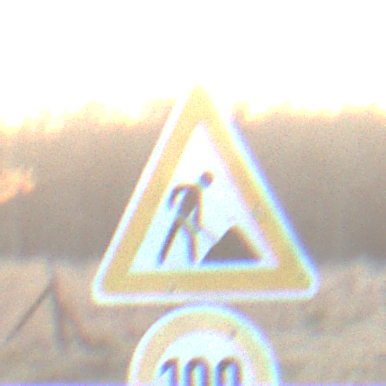
Verkehrszeichen: Arbeitsstelle
Zusatzzeichen unten: Geschwindigkeit100
Umgebung: Outdoor, Nature
Tageszeit: SunriseSunset
Wetter: Clear
Licht: Natural
Jahreszeit: Winter
Kontrast: LowContrast